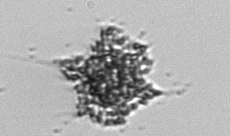
Label: Dictyocha